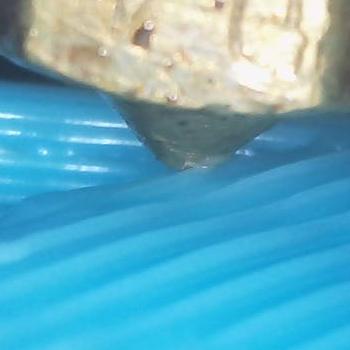
Flow rate: 158%